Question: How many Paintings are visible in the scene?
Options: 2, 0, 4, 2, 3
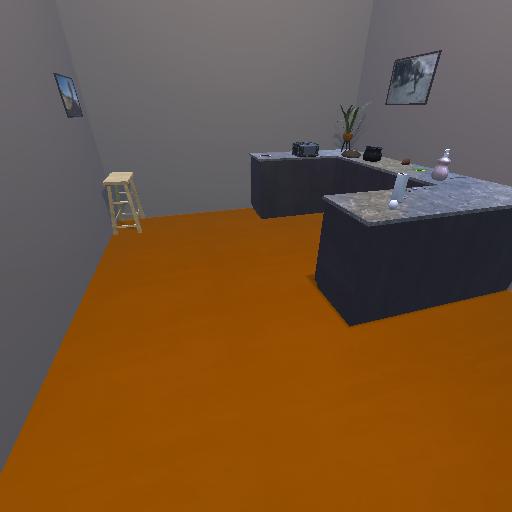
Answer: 2